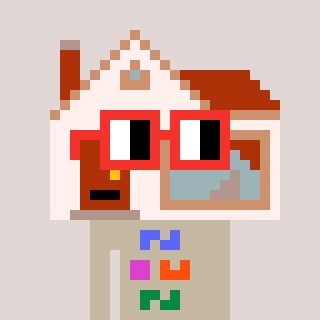
a pixel art character with square red glasses, a house-shaped head and a bege-colored body on a warm background